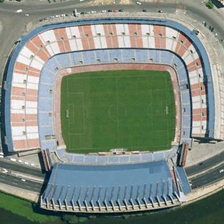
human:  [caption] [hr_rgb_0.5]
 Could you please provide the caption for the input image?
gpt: outside the stadium is a broad road .

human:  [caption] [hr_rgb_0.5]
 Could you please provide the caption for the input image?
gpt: outside the stadium is a broad road .

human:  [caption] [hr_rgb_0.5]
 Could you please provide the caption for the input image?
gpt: the big blue building is a gymnasium .

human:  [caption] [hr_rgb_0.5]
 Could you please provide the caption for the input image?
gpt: the big blue building is a gymnasium .

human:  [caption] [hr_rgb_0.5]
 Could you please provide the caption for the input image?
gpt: the big blue building is a gymnasium .